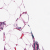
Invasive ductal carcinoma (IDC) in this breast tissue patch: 0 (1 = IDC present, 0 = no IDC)